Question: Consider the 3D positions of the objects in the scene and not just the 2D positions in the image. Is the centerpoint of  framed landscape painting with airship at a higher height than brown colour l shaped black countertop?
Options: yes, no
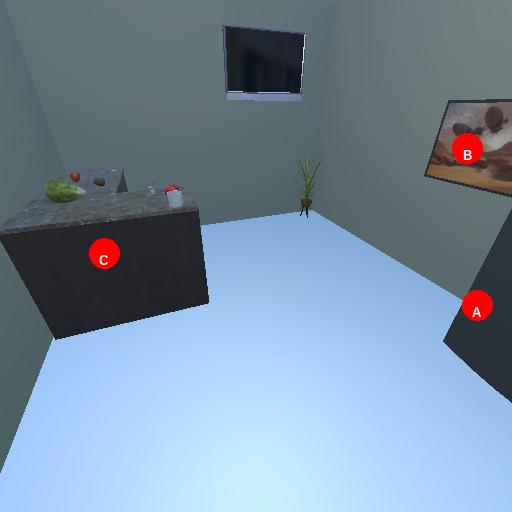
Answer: yes